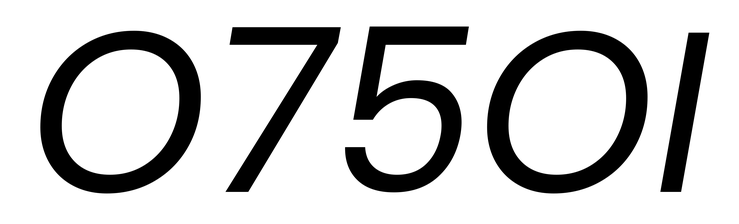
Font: Poppins-Italic